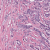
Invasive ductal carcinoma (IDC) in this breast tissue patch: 1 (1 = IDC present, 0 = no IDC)